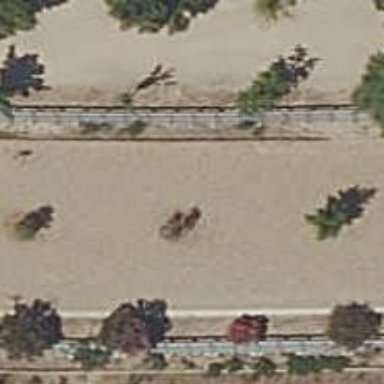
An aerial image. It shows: Row of trees in natural setting.